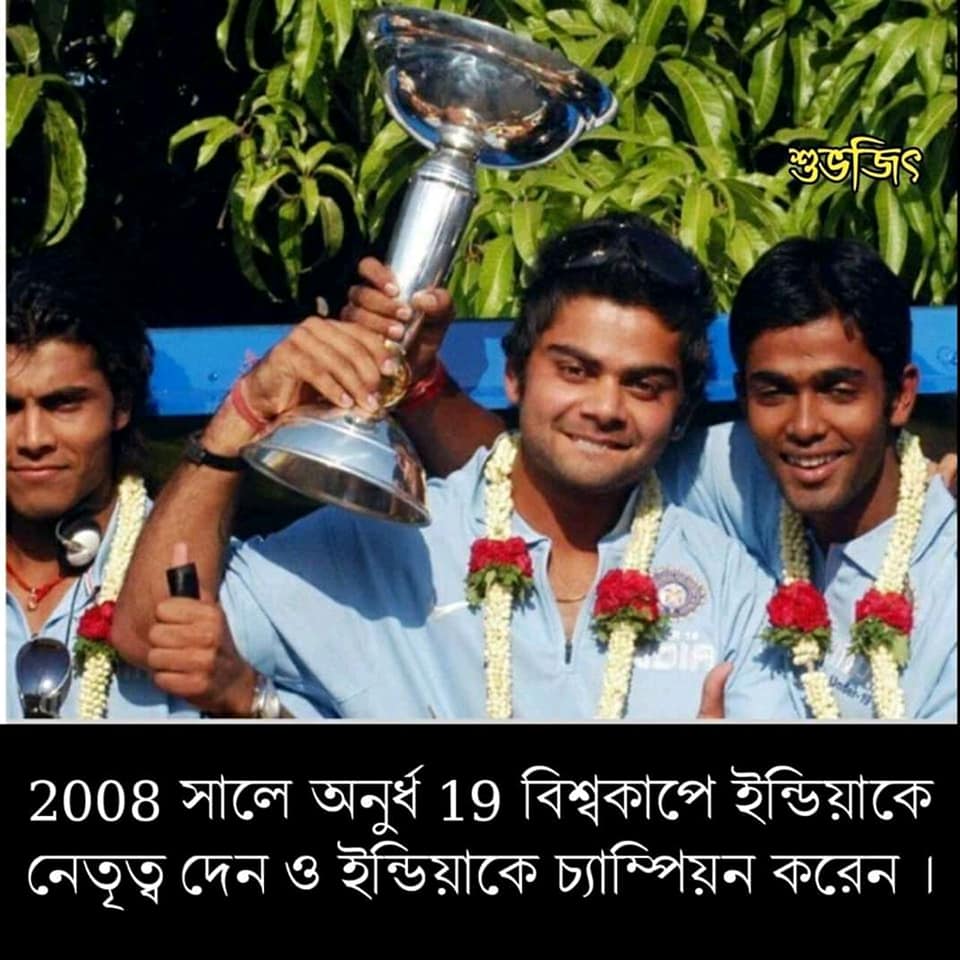
Caption: 2008 সালে অনুর্ধ  19 বিশ্বকাপে ইন্ডিয়াকে নেতৃত্ব দেন ও ইন্ডিয়াকে চ্যাম্পিয়ন করেন ।
Label: non-hate